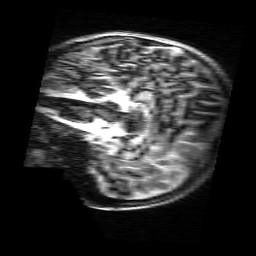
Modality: MP2RAGE
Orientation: sagittal
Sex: female
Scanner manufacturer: siemens
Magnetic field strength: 3 T
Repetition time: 5 s
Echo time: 0.00368 s